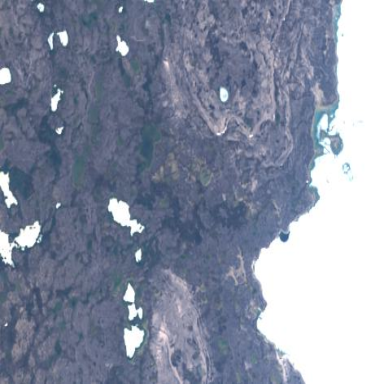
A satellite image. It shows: Tundra pond in the wetland.